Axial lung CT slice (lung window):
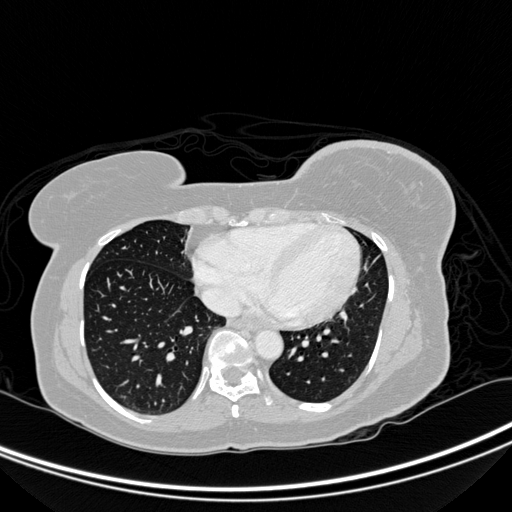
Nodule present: no